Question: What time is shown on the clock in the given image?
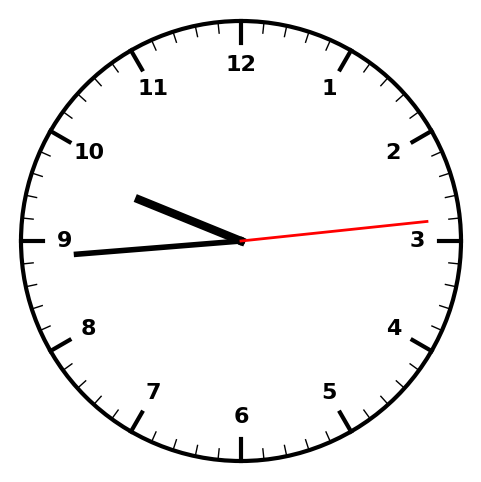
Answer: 09:44:14